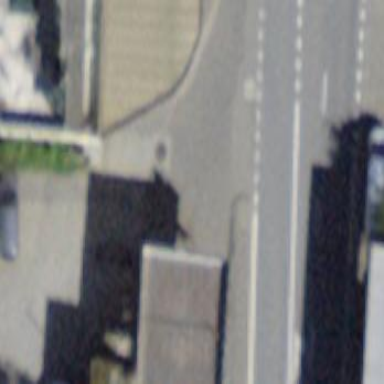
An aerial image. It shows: View of roof of building.